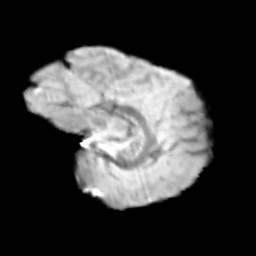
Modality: T2w
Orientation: sagittal
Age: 9
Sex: male
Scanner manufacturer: siemens
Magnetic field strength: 3 T
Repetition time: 3.8 s
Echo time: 0.07 s